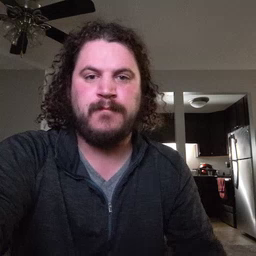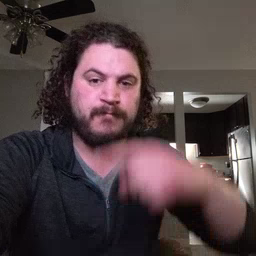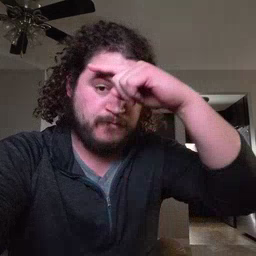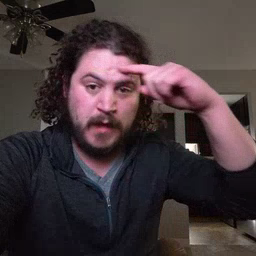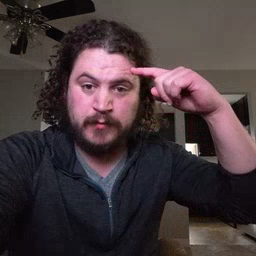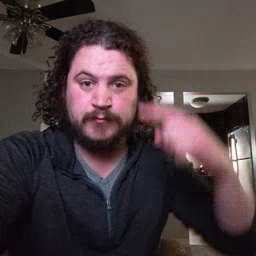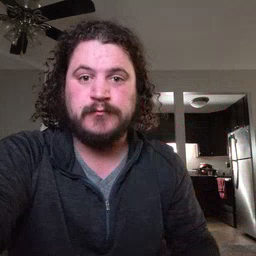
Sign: black